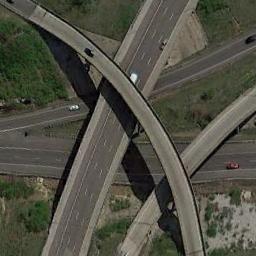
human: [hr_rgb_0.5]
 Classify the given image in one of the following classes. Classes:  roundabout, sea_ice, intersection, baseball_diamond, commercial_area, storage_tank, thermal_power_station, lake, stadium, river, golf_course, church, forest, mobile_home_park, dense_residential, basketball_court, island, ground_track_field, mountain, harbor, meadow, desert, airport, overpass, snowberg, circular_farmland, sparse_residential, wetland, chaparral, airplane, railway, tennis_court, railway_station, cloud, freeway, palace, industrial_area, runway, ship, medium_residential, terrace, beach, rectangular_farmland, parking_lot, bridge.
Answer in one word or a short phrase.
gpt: overpass